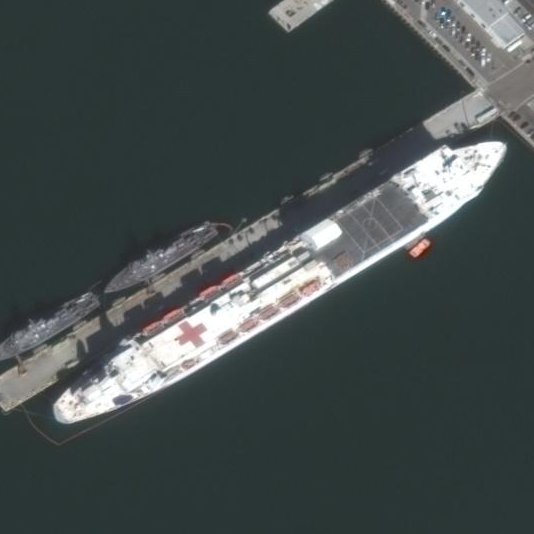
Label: Medical_ship